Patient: sex M, age 83
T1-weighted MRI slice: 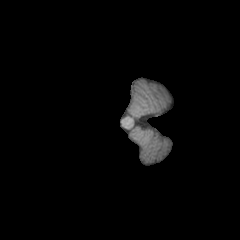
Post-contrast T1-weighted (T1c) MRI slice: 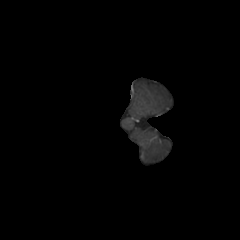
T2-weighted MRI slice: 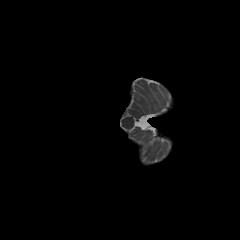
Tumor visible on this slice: no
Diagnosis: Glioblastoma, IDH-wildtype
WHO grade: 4